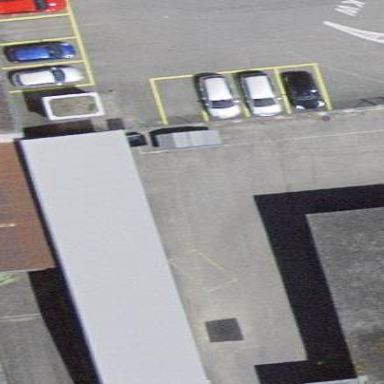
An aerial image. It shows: Industrial building.